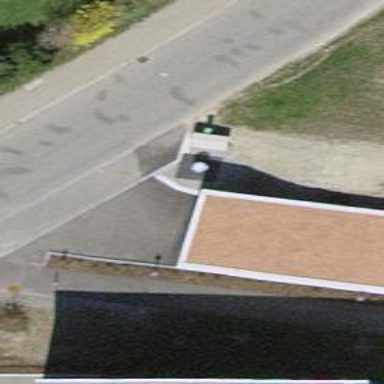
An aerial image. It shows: Parking entrance.